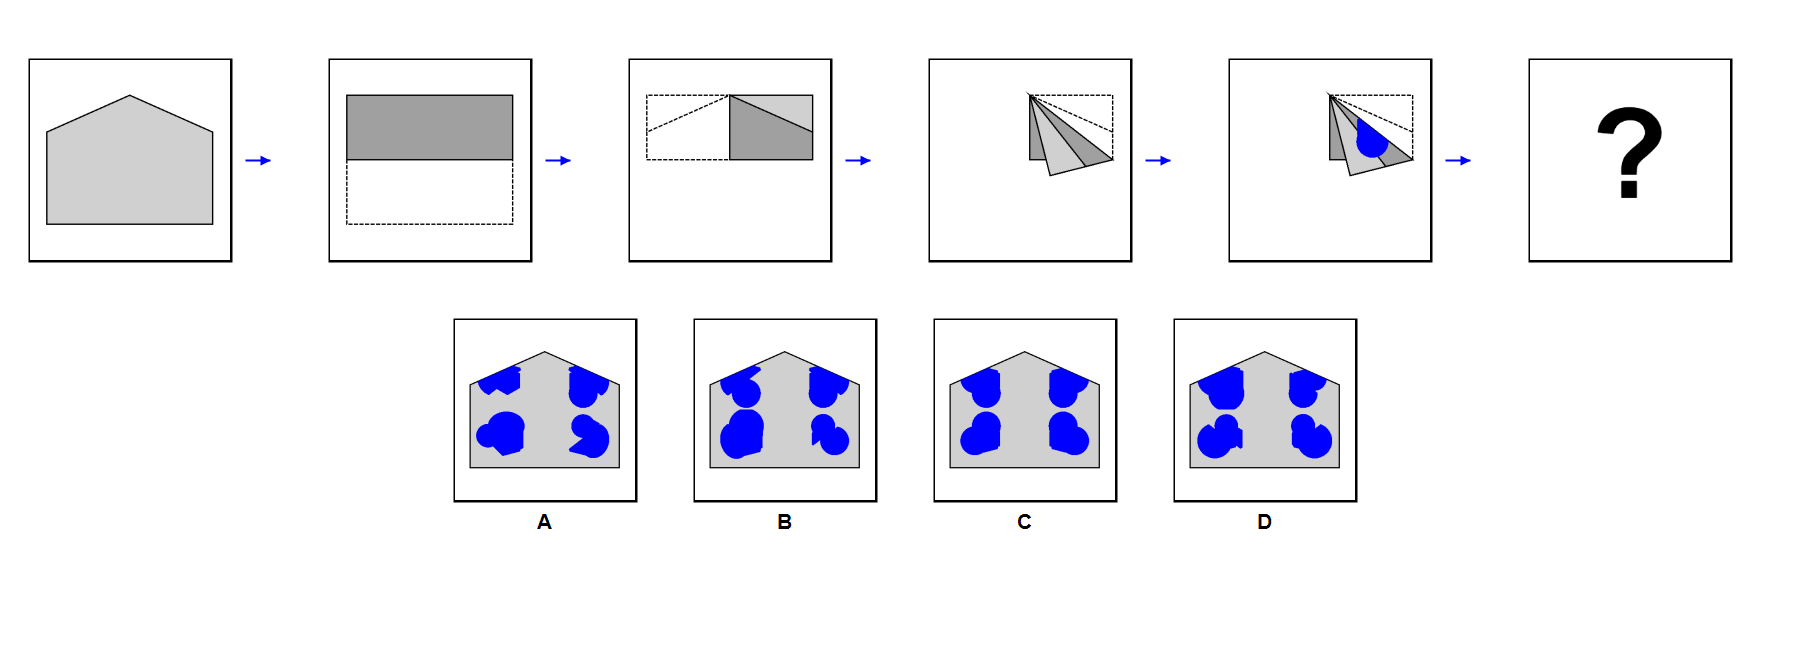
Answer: C